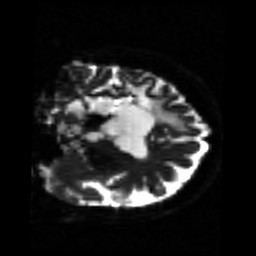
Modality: sbref
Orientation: coronal
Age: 31
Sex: female
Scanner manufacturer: siemens
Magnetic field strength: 3 T
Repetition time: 4.5 s
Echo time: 0.103 s